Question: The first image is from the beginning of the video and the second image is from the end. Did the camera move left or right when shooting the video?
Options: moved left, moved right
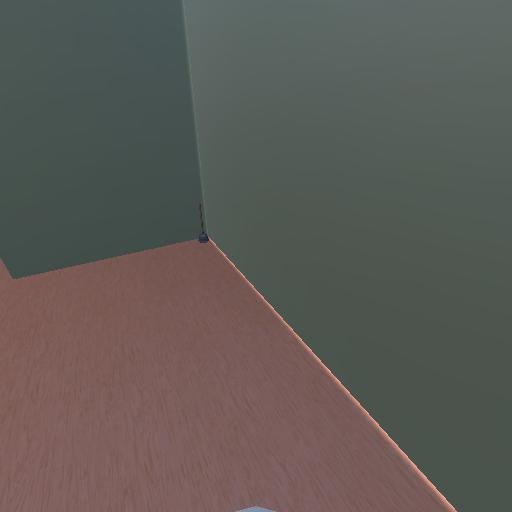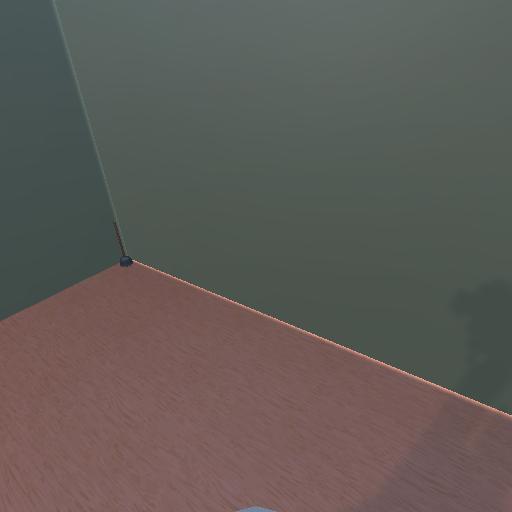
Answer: moved left